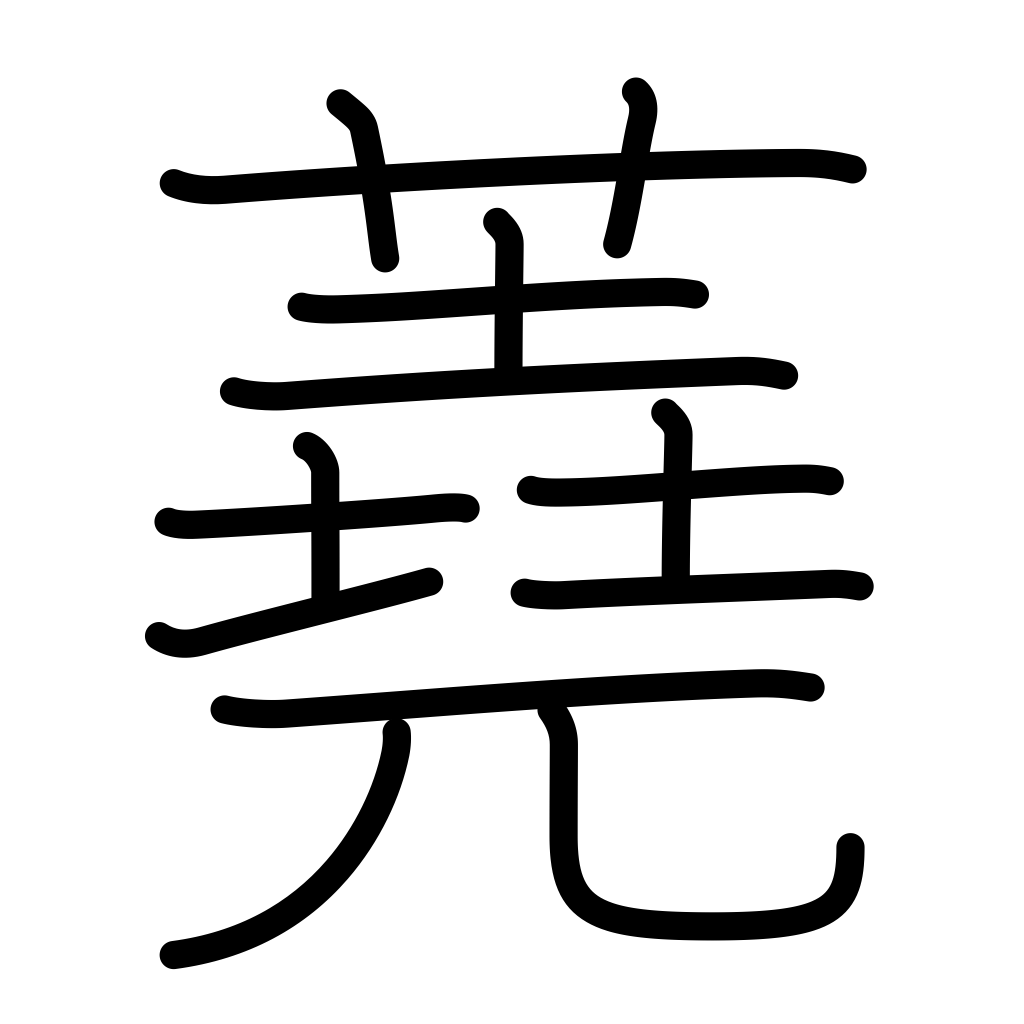
Meaning: firewood